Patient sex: M
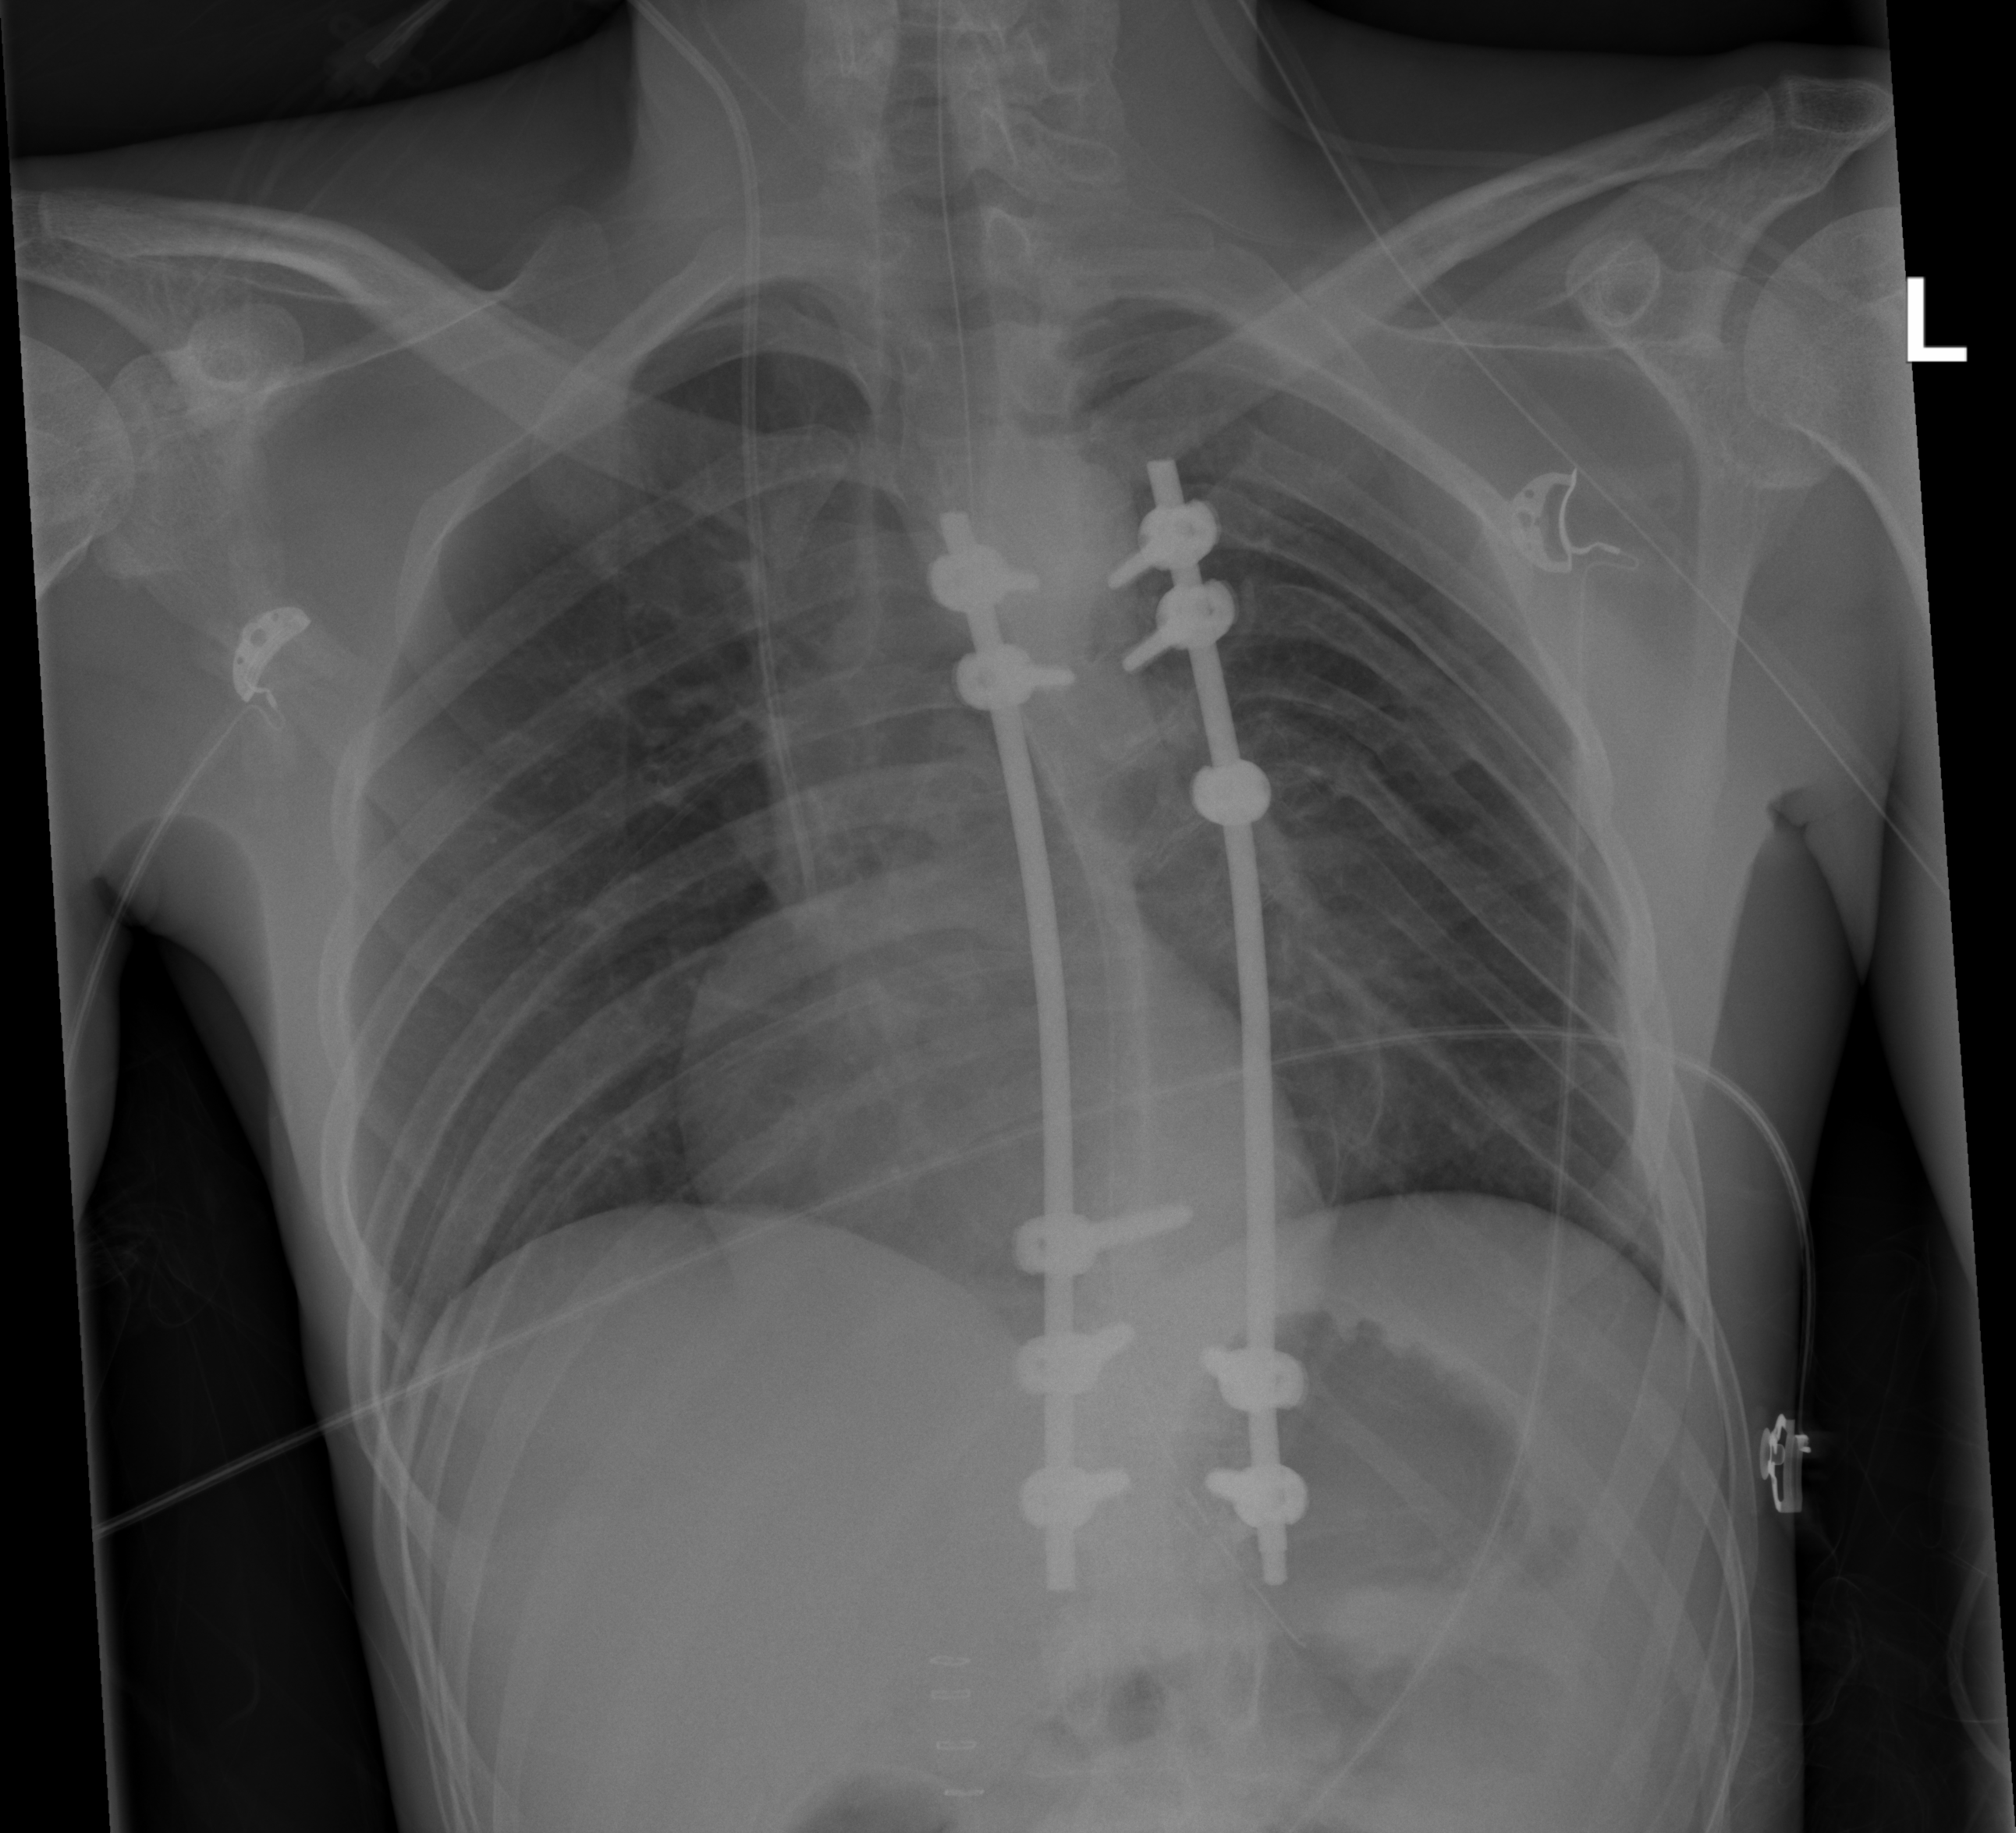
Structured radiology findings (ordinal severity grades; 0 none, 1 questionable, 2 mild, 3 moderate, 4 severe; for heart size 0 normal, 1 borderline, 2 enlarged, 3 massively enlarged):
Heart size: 0
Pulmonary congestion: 0
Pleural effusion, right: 0
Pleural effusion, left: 0
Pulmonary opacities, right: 0
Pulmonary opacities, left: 0
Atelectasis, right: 0
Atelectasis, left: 2